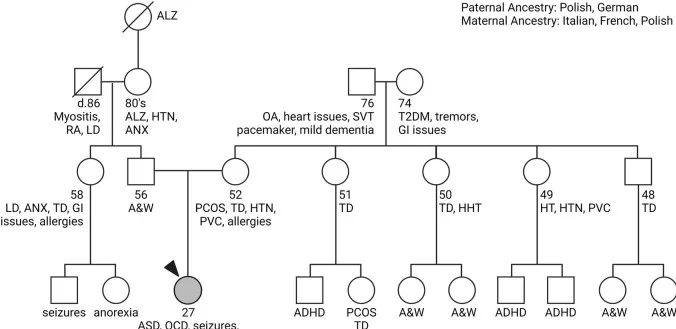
Primary Care Pedigree. At the PCPM clinic, genetic counselors meticulously compile comprehensive family histories, encompassing diverse medical conditions. This thorough examination enables healthcare providers to pinpoint specific areas warranting further genetic investigation. Analyzing the proband's pedigree, supplied by the patient's mother, reveals a notable familial prevalence of thyroid disease and heart conditions. However, there is a distinct absence of intellectual disability or neurodevelopmental disorders present in the family, hinting that there is a novel reason for the patient's symptoms. Arrow indicates proband (patient). Abbreviations: ADHD, attention deficit hyperactivity disorder; ALZ, Alzheimer's disease; ANX, anxiety; ASD, autism spectrum disorder; A&W, alive and well; HHT, hereditary hemorrhagic telangiectasia; HT, Hashimoto's thyroiditis; HTN, hypertension; LD, learning difficulty; OA, osteoarthritis; OCD, obsessive-compulsive disorder; PANDAS, pediatric autoimmune neuropsychiatric disorders associated with recurrent streptococcal infections; PCOS, polycystic ovary syndrome; PVC, premature ventricular contraction; RA, rheumatoid arthritis; T2DM, Type II diabetes mellitus; TD, thyroid disease. Created with BioRender. com.
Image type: pathology (immunostaining)